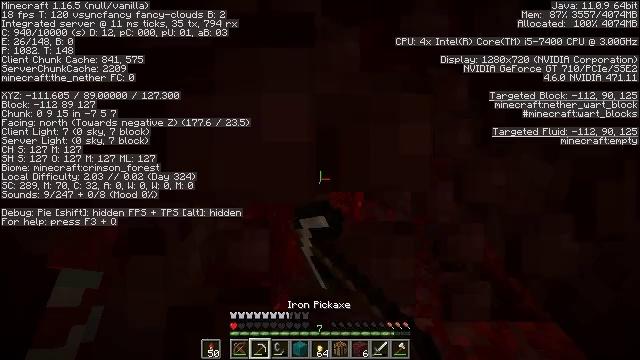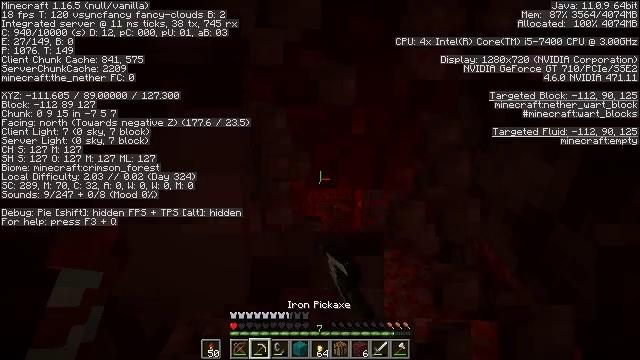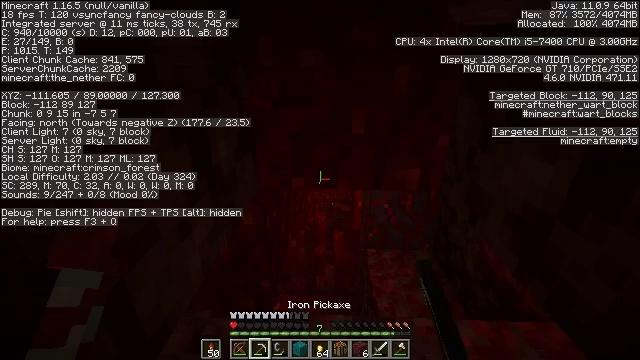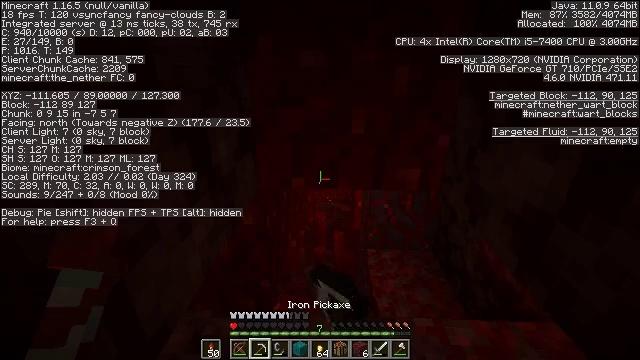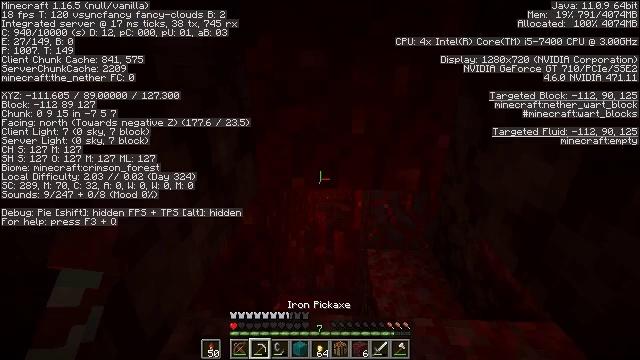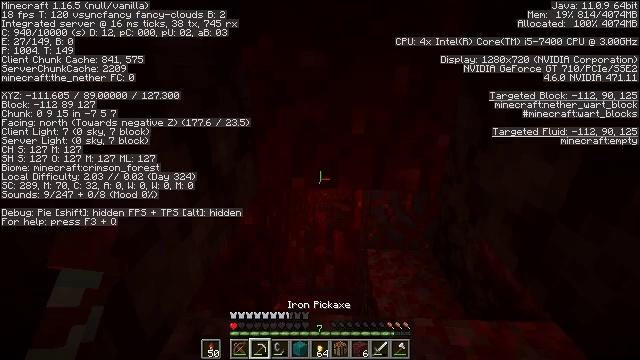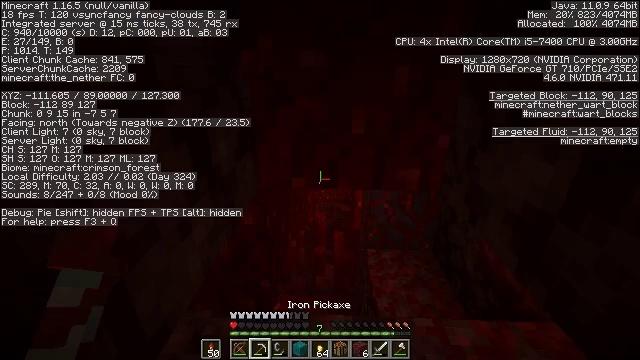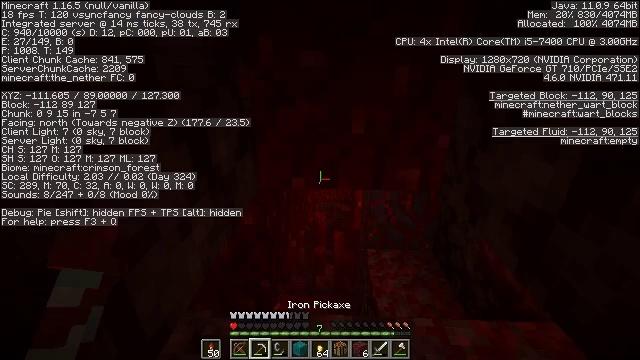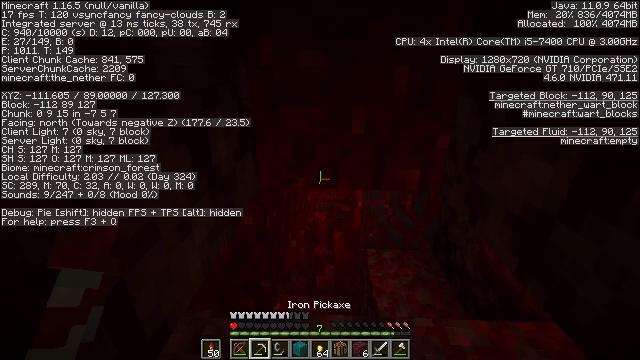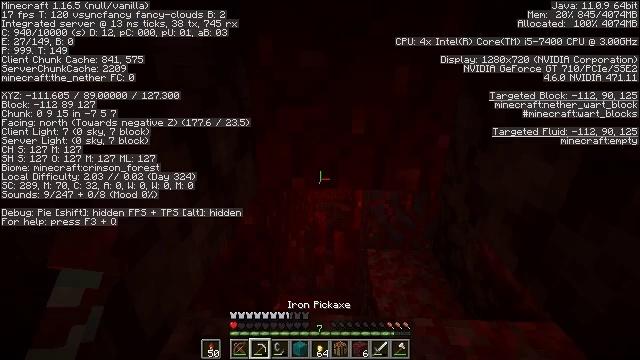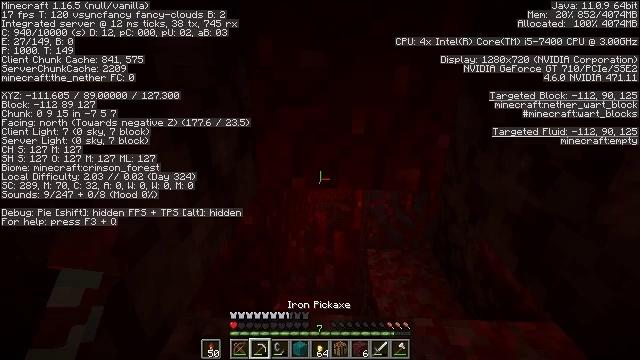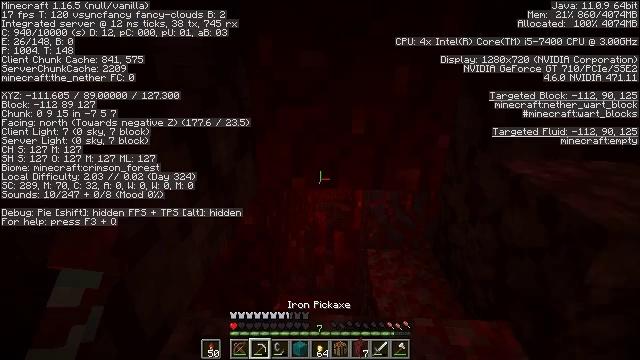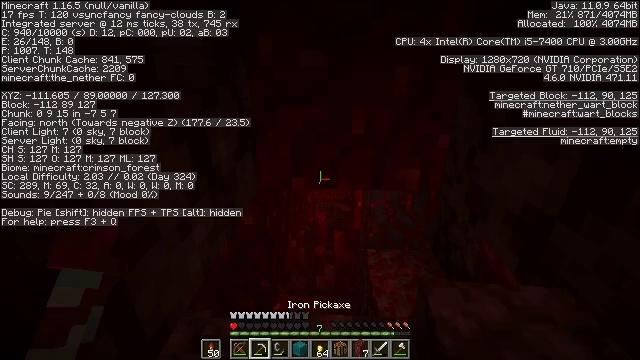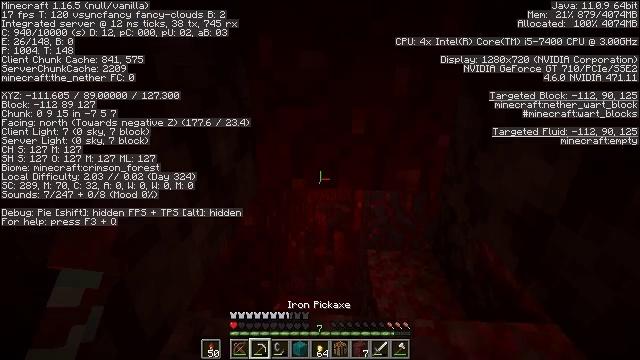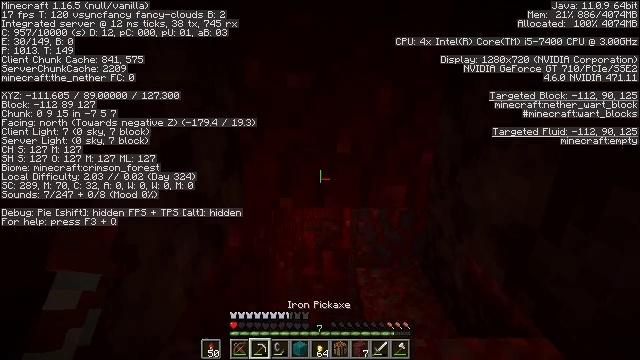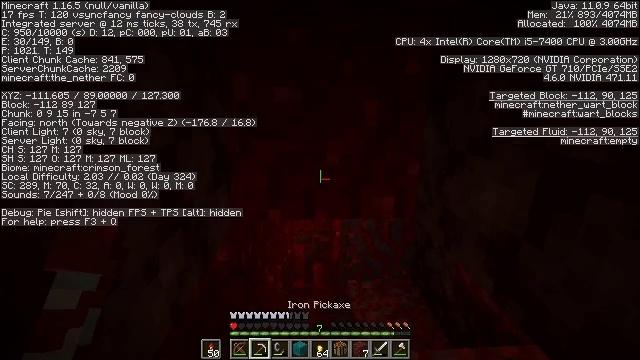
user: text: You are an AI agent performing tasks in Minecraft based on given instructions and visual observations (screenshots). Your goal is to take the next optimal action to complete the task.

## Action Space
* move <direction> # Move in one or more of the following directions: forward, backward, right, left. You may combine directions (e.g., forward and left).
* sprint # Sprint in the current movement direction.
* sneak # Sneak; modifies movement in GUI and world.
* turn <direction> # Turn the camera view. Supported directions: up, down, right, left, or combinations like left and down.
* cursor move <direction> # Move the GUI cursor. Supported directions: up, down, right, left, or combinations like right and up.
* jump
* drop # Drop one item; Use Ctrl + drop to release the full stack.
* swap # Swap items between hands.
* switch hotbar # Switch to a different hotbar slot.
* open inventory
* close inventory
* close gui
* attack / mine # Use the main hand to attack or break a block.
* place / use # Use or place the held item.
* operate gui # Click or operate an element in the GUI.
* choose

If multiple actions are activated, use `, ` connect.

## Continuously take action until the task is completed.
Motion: motion action
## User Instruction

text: Attack the nether wart block to break it.
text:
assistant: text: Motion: attack / mine
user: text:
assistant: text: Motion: attack / mine
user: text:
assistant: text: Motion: attack / mine
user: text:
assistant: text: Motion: attack / mine
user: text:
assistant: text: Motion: no_op
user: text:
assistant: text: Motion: no_op
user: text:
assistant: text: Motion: no_op
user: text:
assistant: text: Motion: no_op
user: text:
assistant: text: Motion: no_op
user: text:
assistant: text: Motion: no_op
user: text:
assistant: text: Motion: no_op
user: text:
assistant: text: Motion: no_op
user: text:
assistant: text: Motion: no_op
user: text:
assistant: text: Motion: turn right and up
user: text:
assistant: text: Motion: turn right and up
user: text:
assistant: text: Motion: no_op
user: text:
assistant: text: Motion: no_op
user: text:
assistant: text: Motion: turn down
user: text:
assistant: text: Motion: turn down
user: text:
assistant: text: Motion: turn down
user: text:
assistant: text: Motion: turn down
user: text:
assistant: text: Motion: turn down
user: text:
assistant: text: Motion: turn down
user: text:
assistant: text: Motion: turn down
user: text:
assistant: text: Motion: no_op
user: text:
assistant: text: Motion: no_op
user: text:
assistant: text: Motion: no_op
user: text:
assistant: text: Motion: no_op
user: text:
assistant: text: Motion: no_op
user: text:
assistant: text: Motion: no_op